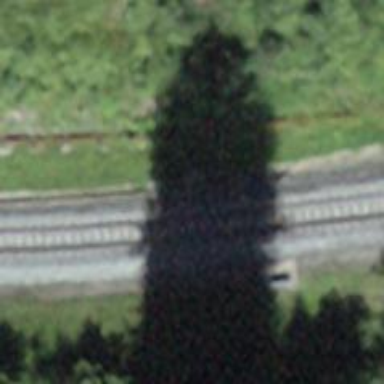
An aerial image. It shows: Railway signal.